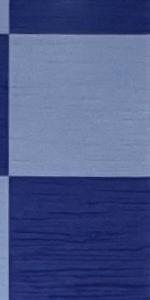
Label: Empty